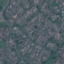
Label: Residential